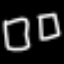
Label: square